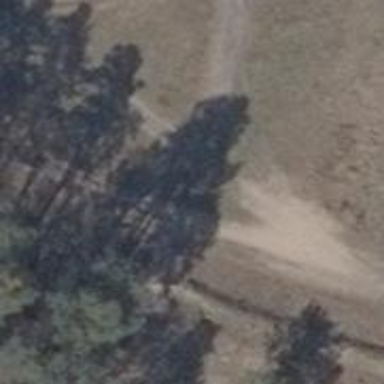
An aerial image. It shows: Sandy bridleway.